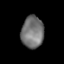
Tissue: lung
Cell type: Epithelial cells
Senescence score: 0.2383
Nuclear area (px): 703
Mean DAPI intensity: 115.408